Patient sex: M
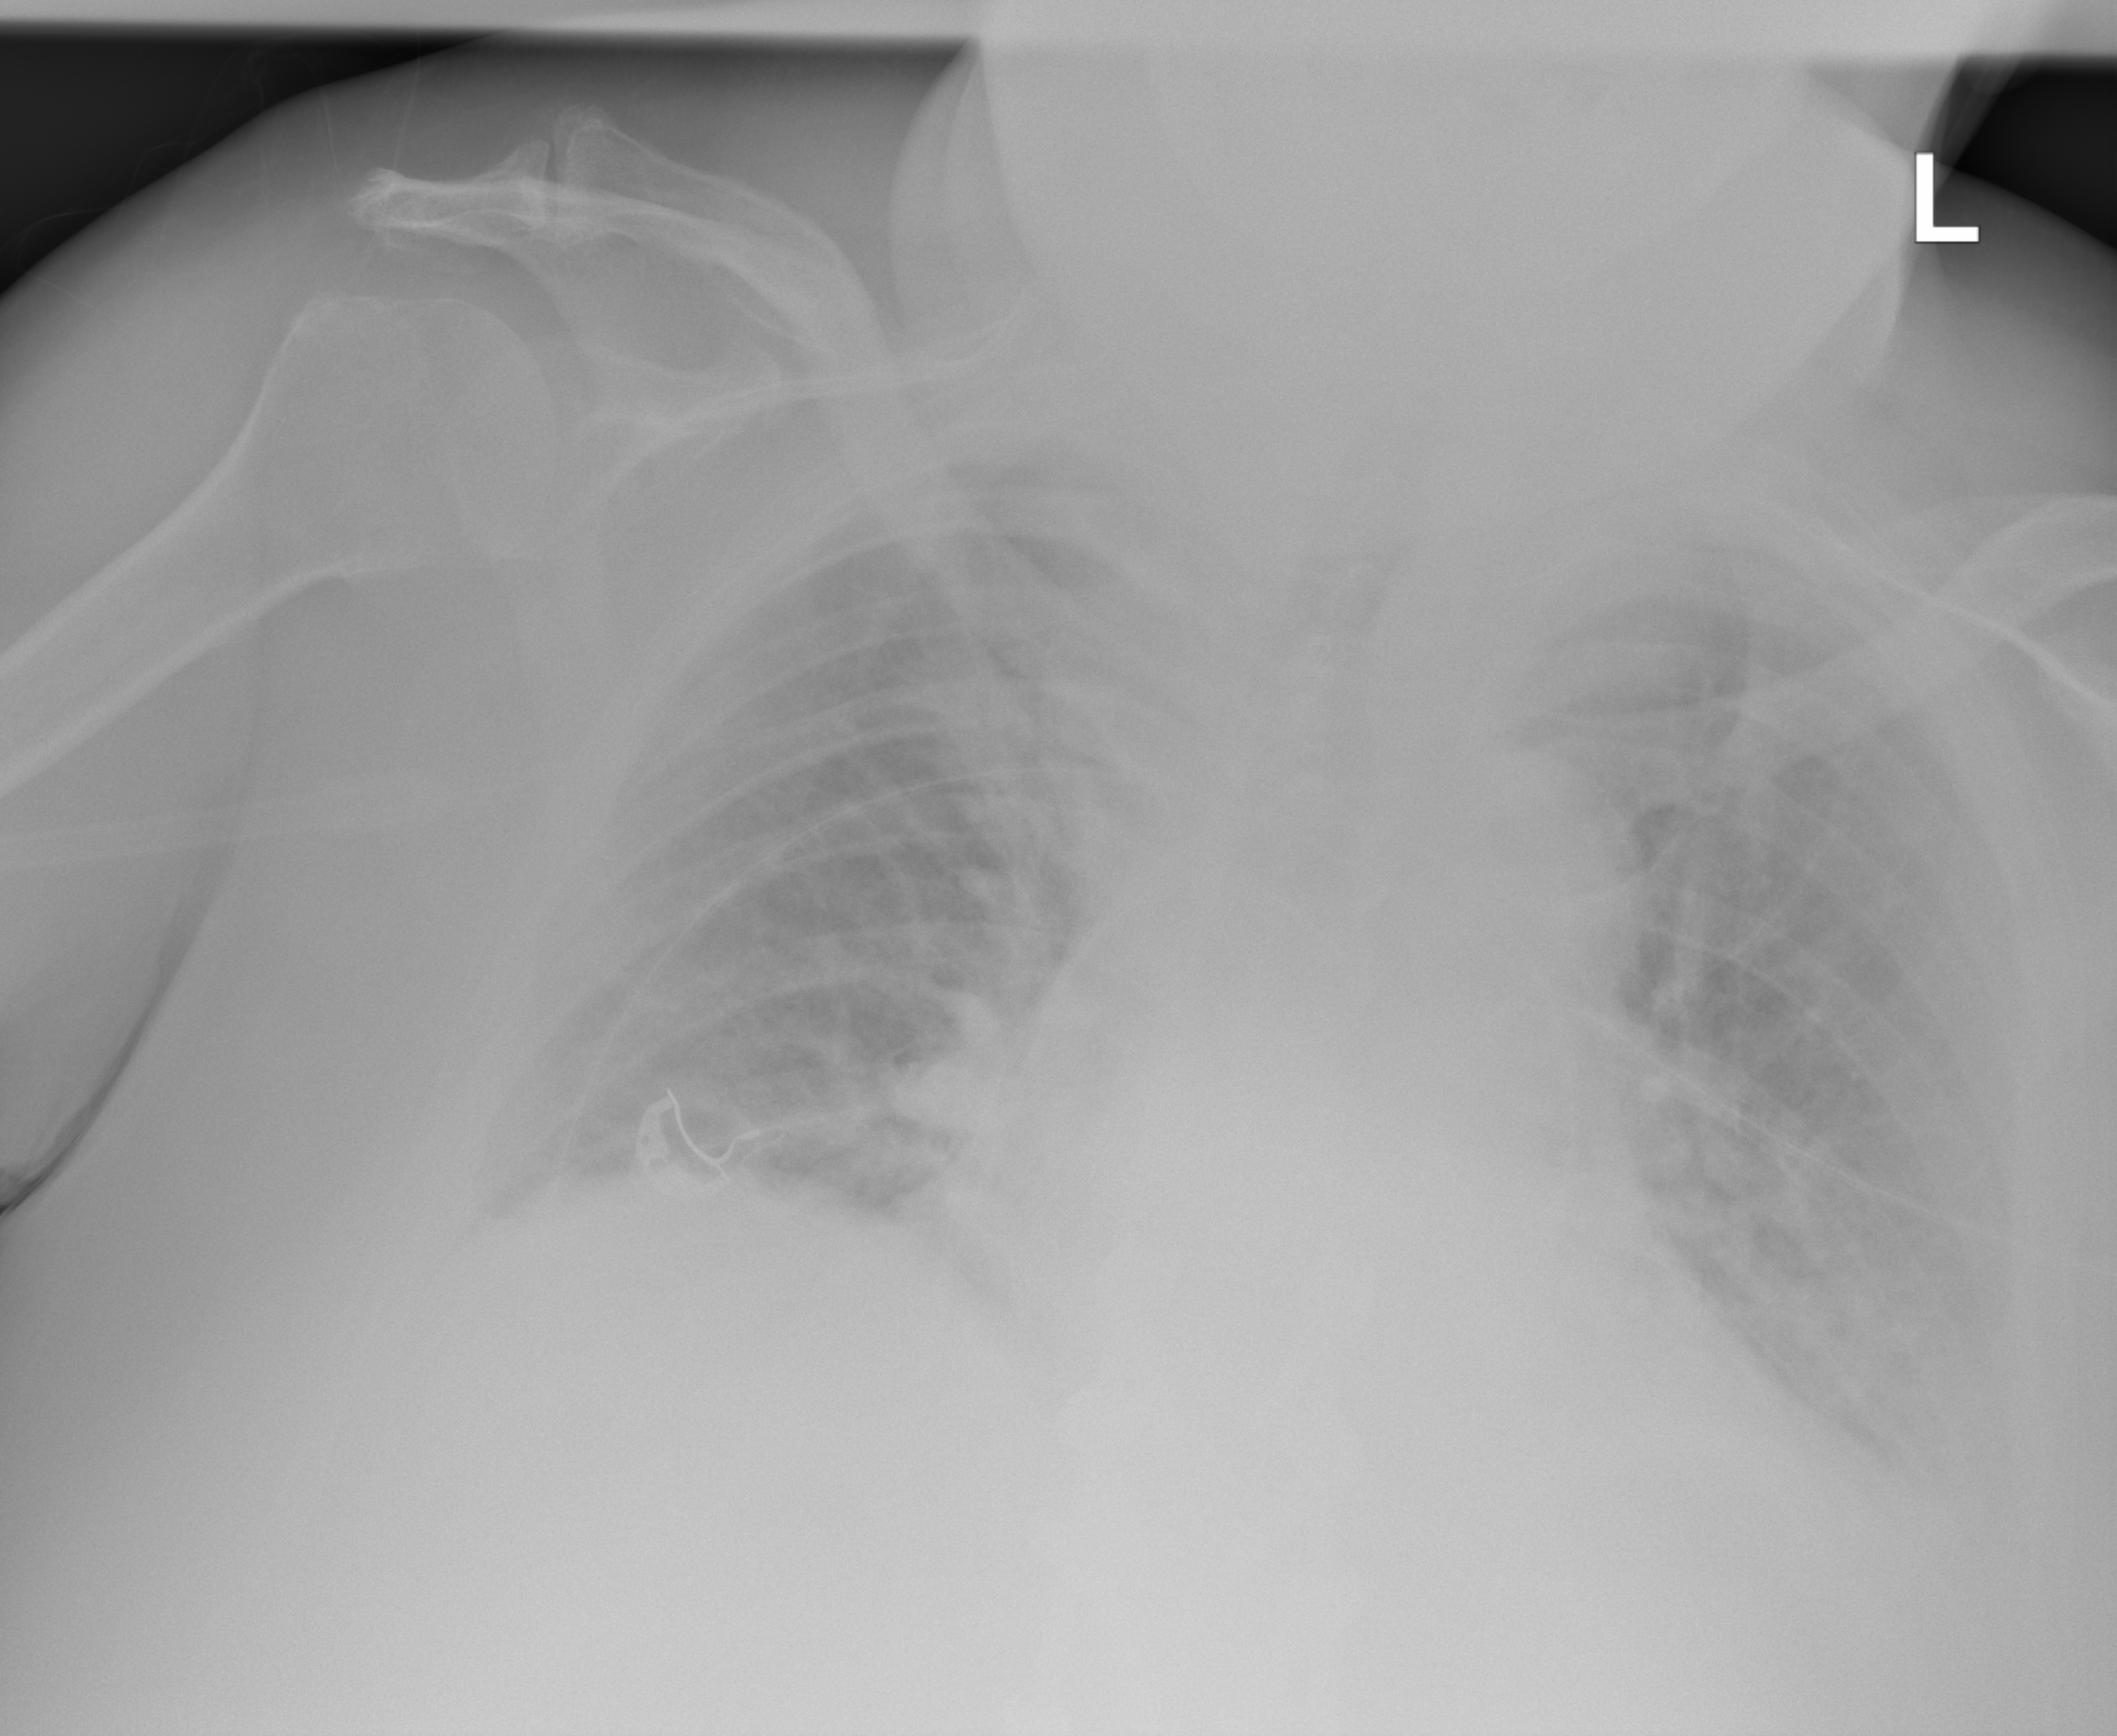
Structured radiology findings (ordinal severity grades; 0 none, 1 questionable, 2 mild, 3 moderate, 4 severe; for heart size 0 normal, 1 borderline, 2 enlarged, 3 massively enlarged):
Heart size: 2
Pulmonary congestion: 3
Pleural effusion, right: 2
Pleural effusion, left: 2
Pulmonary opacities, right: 0
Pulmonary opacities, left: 0
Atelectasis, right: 2
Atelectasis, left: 2